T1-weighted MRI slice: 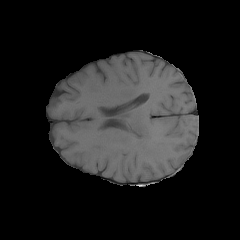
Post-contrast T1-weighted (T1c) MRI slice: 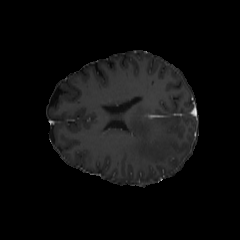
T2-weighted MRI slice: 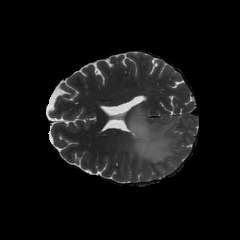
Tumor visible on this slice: yes